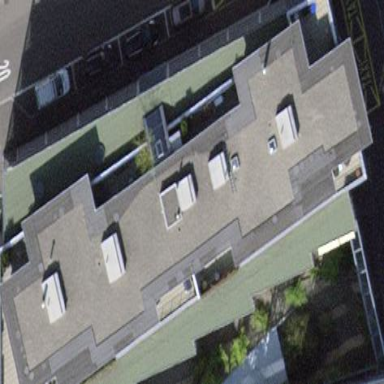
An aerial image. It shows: Building with flat grey roof.